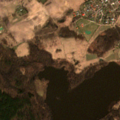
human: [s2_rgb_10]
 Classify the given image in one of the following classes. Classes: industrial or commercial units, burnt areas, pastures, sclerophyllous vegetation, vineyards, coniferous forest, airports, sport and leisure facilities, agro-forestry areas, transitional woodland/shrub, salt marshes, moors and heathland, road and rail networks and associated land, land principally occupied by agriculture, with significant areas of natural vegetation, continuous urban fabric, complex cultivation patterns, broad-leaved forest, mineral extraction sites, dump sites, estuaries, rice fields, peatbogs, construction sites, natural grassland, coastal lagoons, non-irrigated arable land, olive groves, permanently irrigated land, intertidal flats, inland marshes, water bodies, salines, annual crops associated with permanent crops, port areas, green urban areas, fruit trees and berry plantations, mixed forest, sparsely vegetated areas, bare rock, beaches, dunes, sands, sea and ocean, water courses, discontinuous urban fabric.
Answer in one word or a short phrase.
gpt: discontinuous urban fabric, complex cultivation patterns, land principally occupied by agriculture, with significant areas of natural vegetation, coniferous forest, mixed forest, water bodies